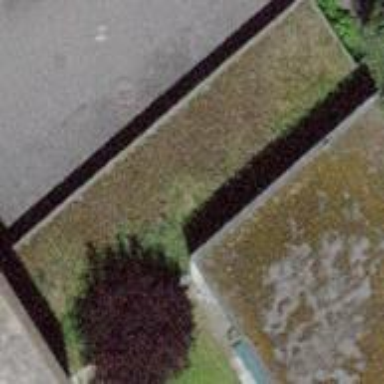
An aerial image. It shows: Garage building.